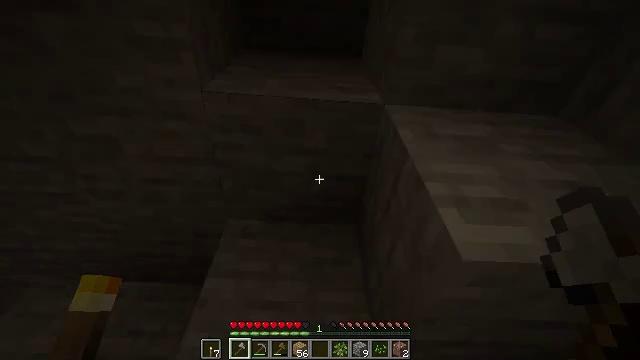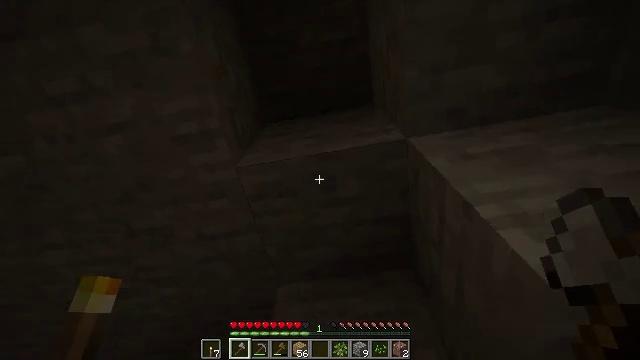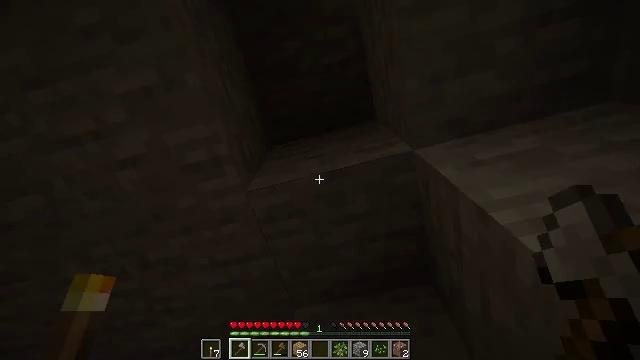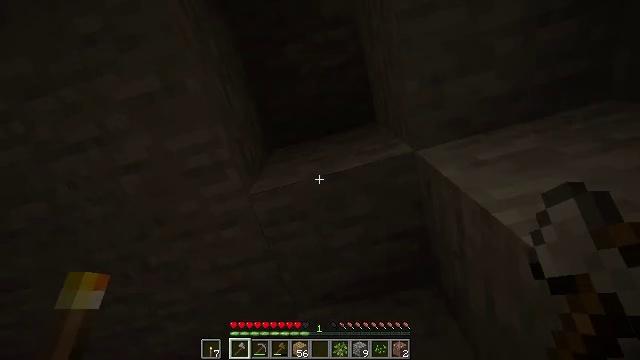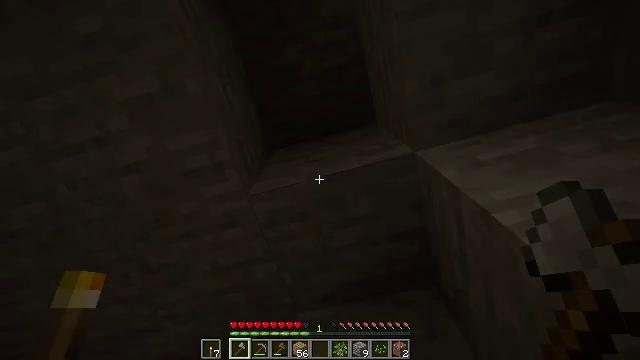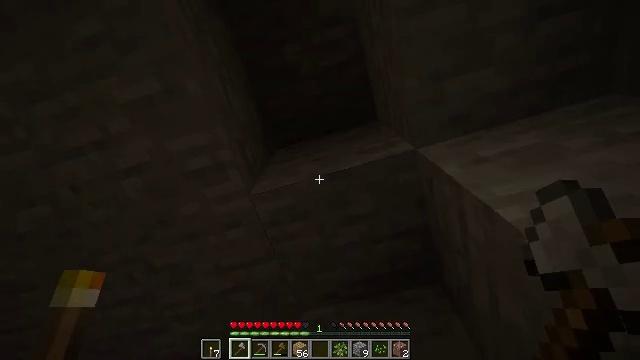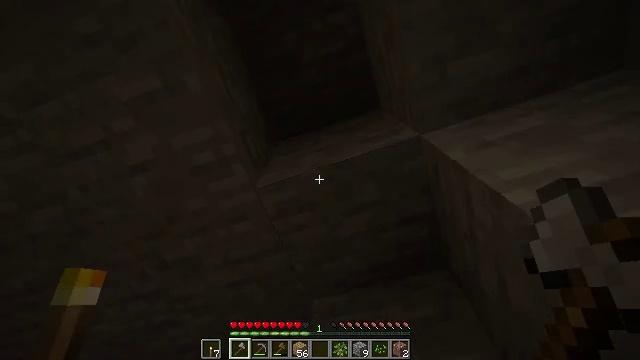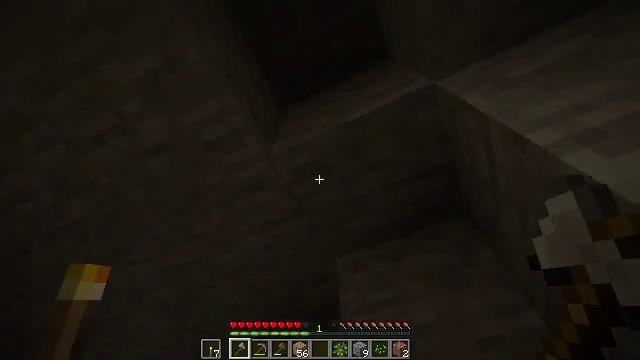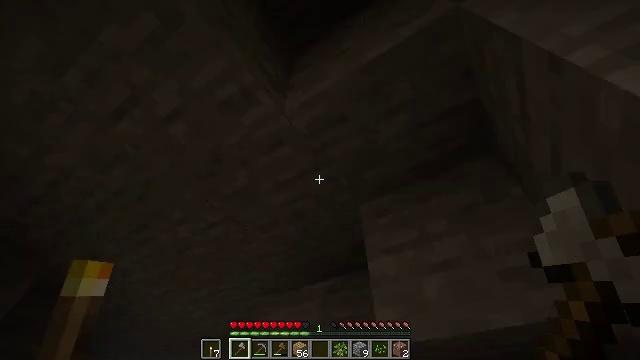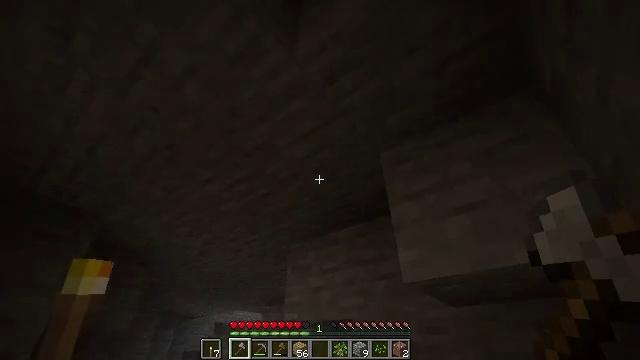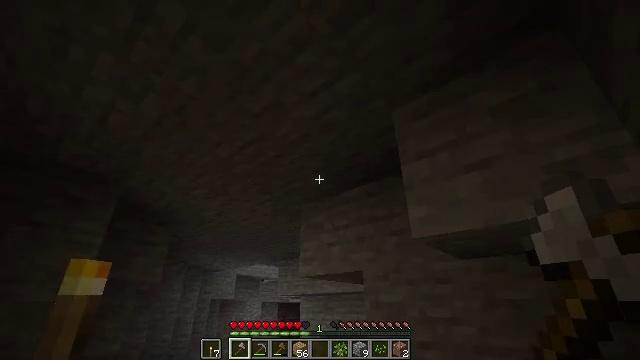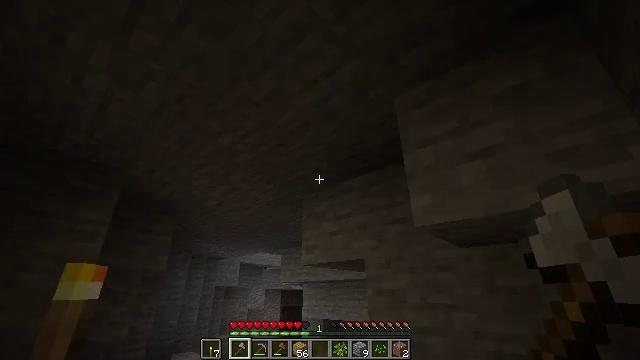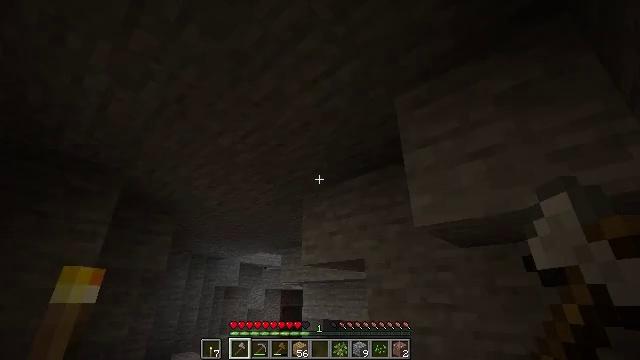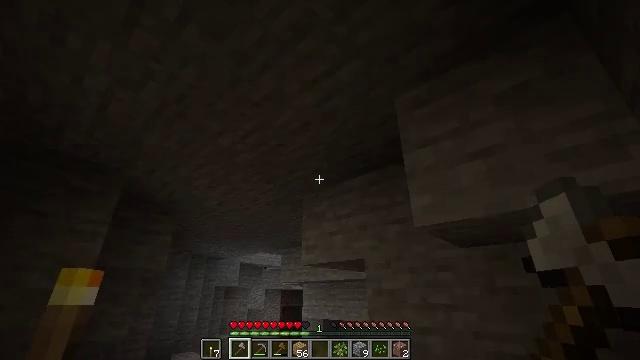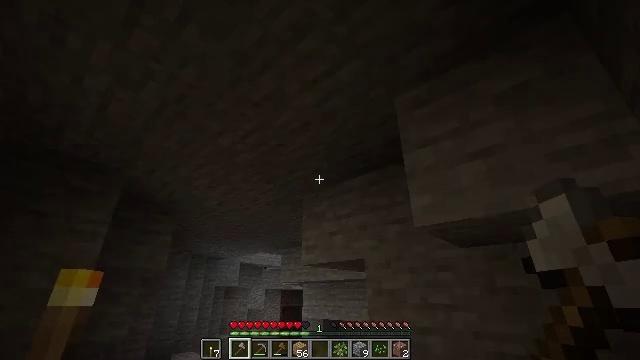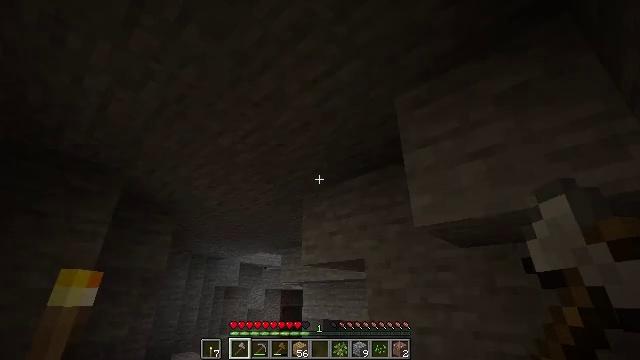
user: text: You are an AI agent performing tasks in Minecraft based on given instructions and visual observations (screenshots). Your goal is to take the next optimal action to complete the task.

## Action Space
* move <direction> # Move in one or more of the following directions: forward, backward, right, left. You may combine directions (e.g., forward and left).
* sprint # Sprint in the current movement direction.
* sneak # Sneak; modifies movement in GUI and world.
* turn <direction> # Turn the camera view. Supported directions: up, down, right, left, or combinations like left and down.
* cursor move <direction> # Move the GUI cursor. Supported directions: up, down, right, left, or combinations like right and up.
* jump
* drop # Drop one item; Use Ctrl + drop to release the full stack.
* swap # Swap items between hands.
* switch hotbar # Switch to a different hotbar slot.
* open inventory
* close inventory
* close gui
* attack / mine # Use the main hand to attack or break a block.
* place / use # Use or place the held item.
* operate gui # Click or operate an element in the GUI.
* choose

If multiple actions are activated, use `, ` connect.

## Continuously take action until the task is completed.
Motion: motion action
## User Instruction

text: Get granite from underground.
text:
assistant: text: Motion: turn left and up
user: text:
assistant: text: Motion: turn left and up
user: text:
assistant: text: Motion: no_op
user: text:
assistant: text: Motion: no_op
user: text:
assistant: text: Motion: turn left
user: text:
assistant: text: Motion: turn left and down
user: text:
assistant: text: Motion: turn left and down
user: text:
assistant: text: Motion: turn left and down
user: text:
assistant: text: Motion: turn left and down
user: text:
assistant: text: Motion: turn left and down
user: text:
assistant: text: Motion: turn down
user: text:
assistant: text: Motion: no_op
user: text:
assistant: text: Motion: no_op
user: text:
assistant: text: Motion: no_op
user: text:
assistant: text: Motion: no_op
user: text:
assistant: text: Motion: turn left and down
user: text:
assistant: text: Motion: turn left and down
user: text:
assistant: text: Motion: turn left and down
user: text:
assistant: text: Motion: turn left and down
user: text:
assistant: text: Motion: no_op
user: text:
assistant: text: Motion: no_op
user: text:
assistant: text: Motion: no_op
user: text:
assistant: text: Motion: no_op
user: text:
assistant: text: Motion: no_op
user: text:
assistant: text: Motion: turn up
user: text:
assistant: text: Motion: move forward, turn up
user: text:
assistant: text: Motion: move forward, turn up
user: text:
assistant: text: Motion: move forward, turn right and up
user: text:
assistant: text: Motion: move forward, turn right and up
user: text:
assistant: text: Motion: move forward, turn right and up